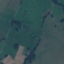
Label: Pasture